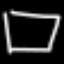
Label: square